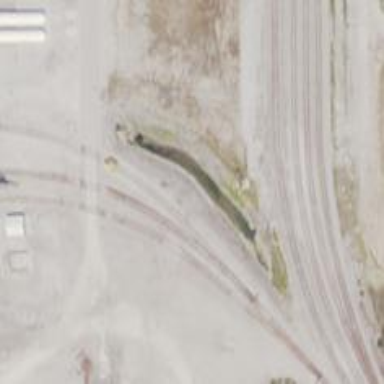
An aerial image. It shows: Rail spur service.